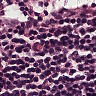
Metastatic tissue present: no